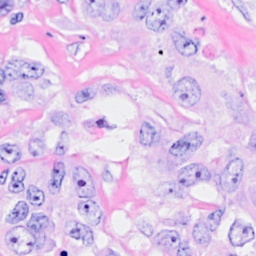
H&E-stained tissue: Breast